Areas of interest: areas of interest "Soccer Field"
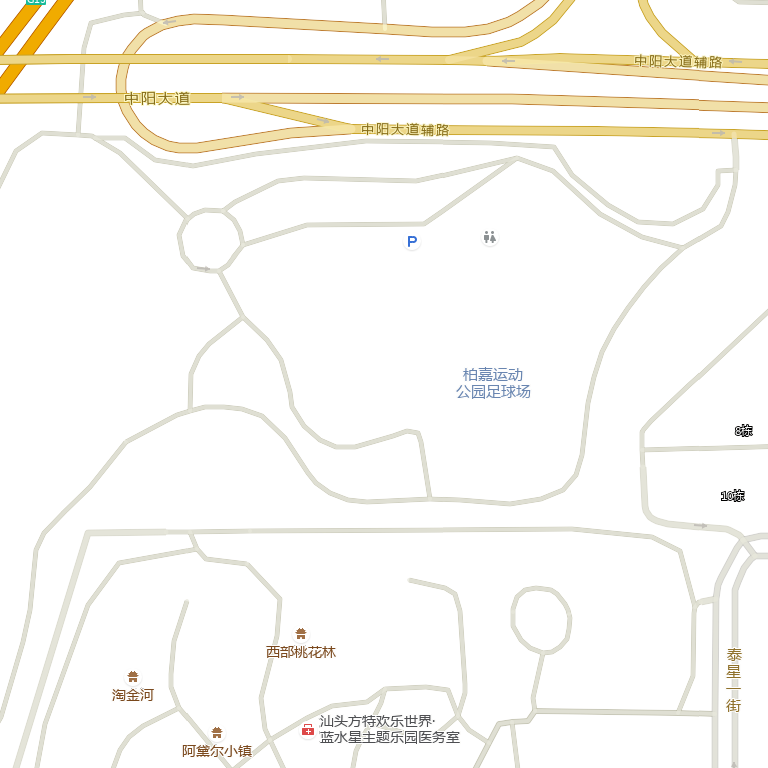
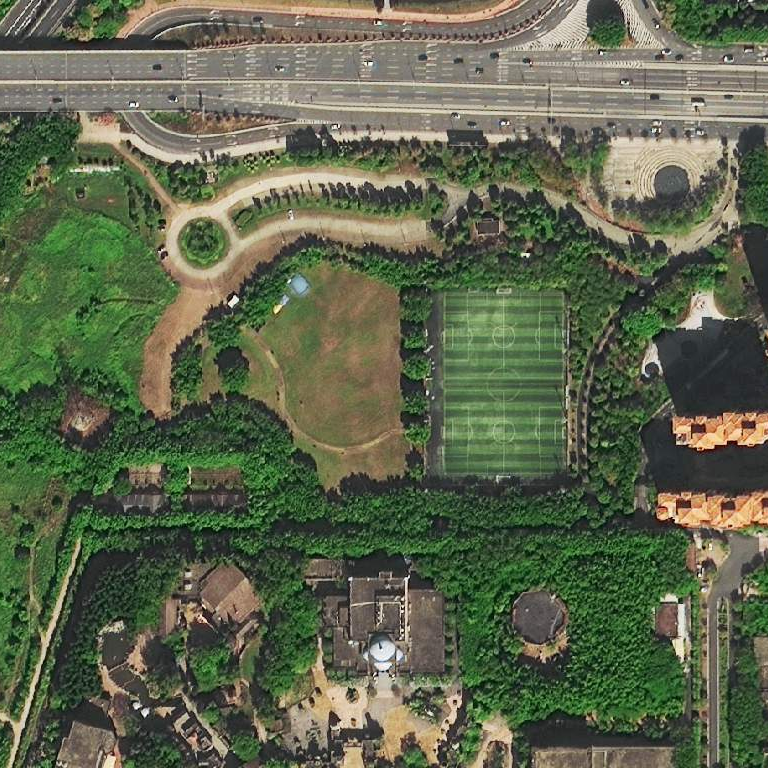